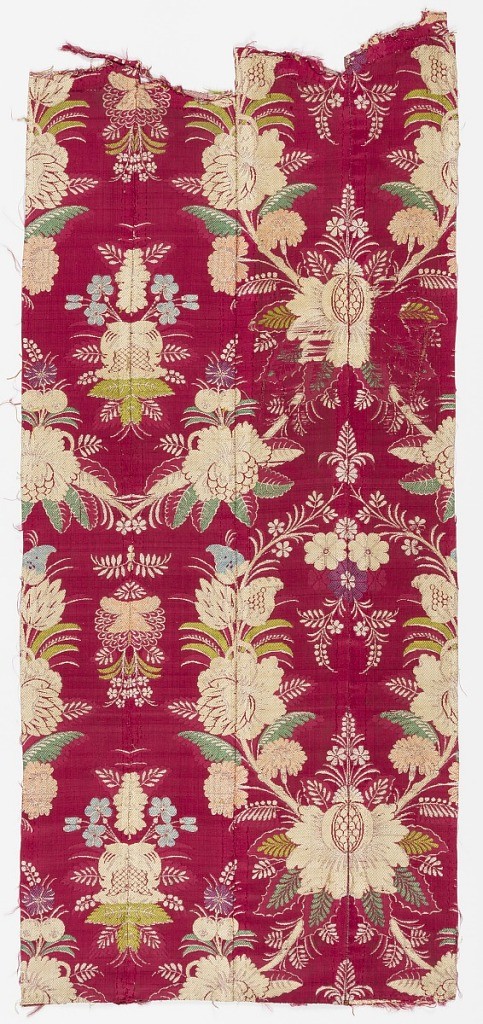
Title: Textile
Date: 18th century
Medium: silk Technique: compound satin weave with supplementary weft
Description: Crimson satin ground with a symmetrical repeat of large attenuated floral ogives in greens, pale blue, mauve, light orange, yellow, and beige. Smaller symmetrical bouquets in interstices. Motifs woven first in crimson plain weave on the satin ground; then above colors introduced in certain areas.